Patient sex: M
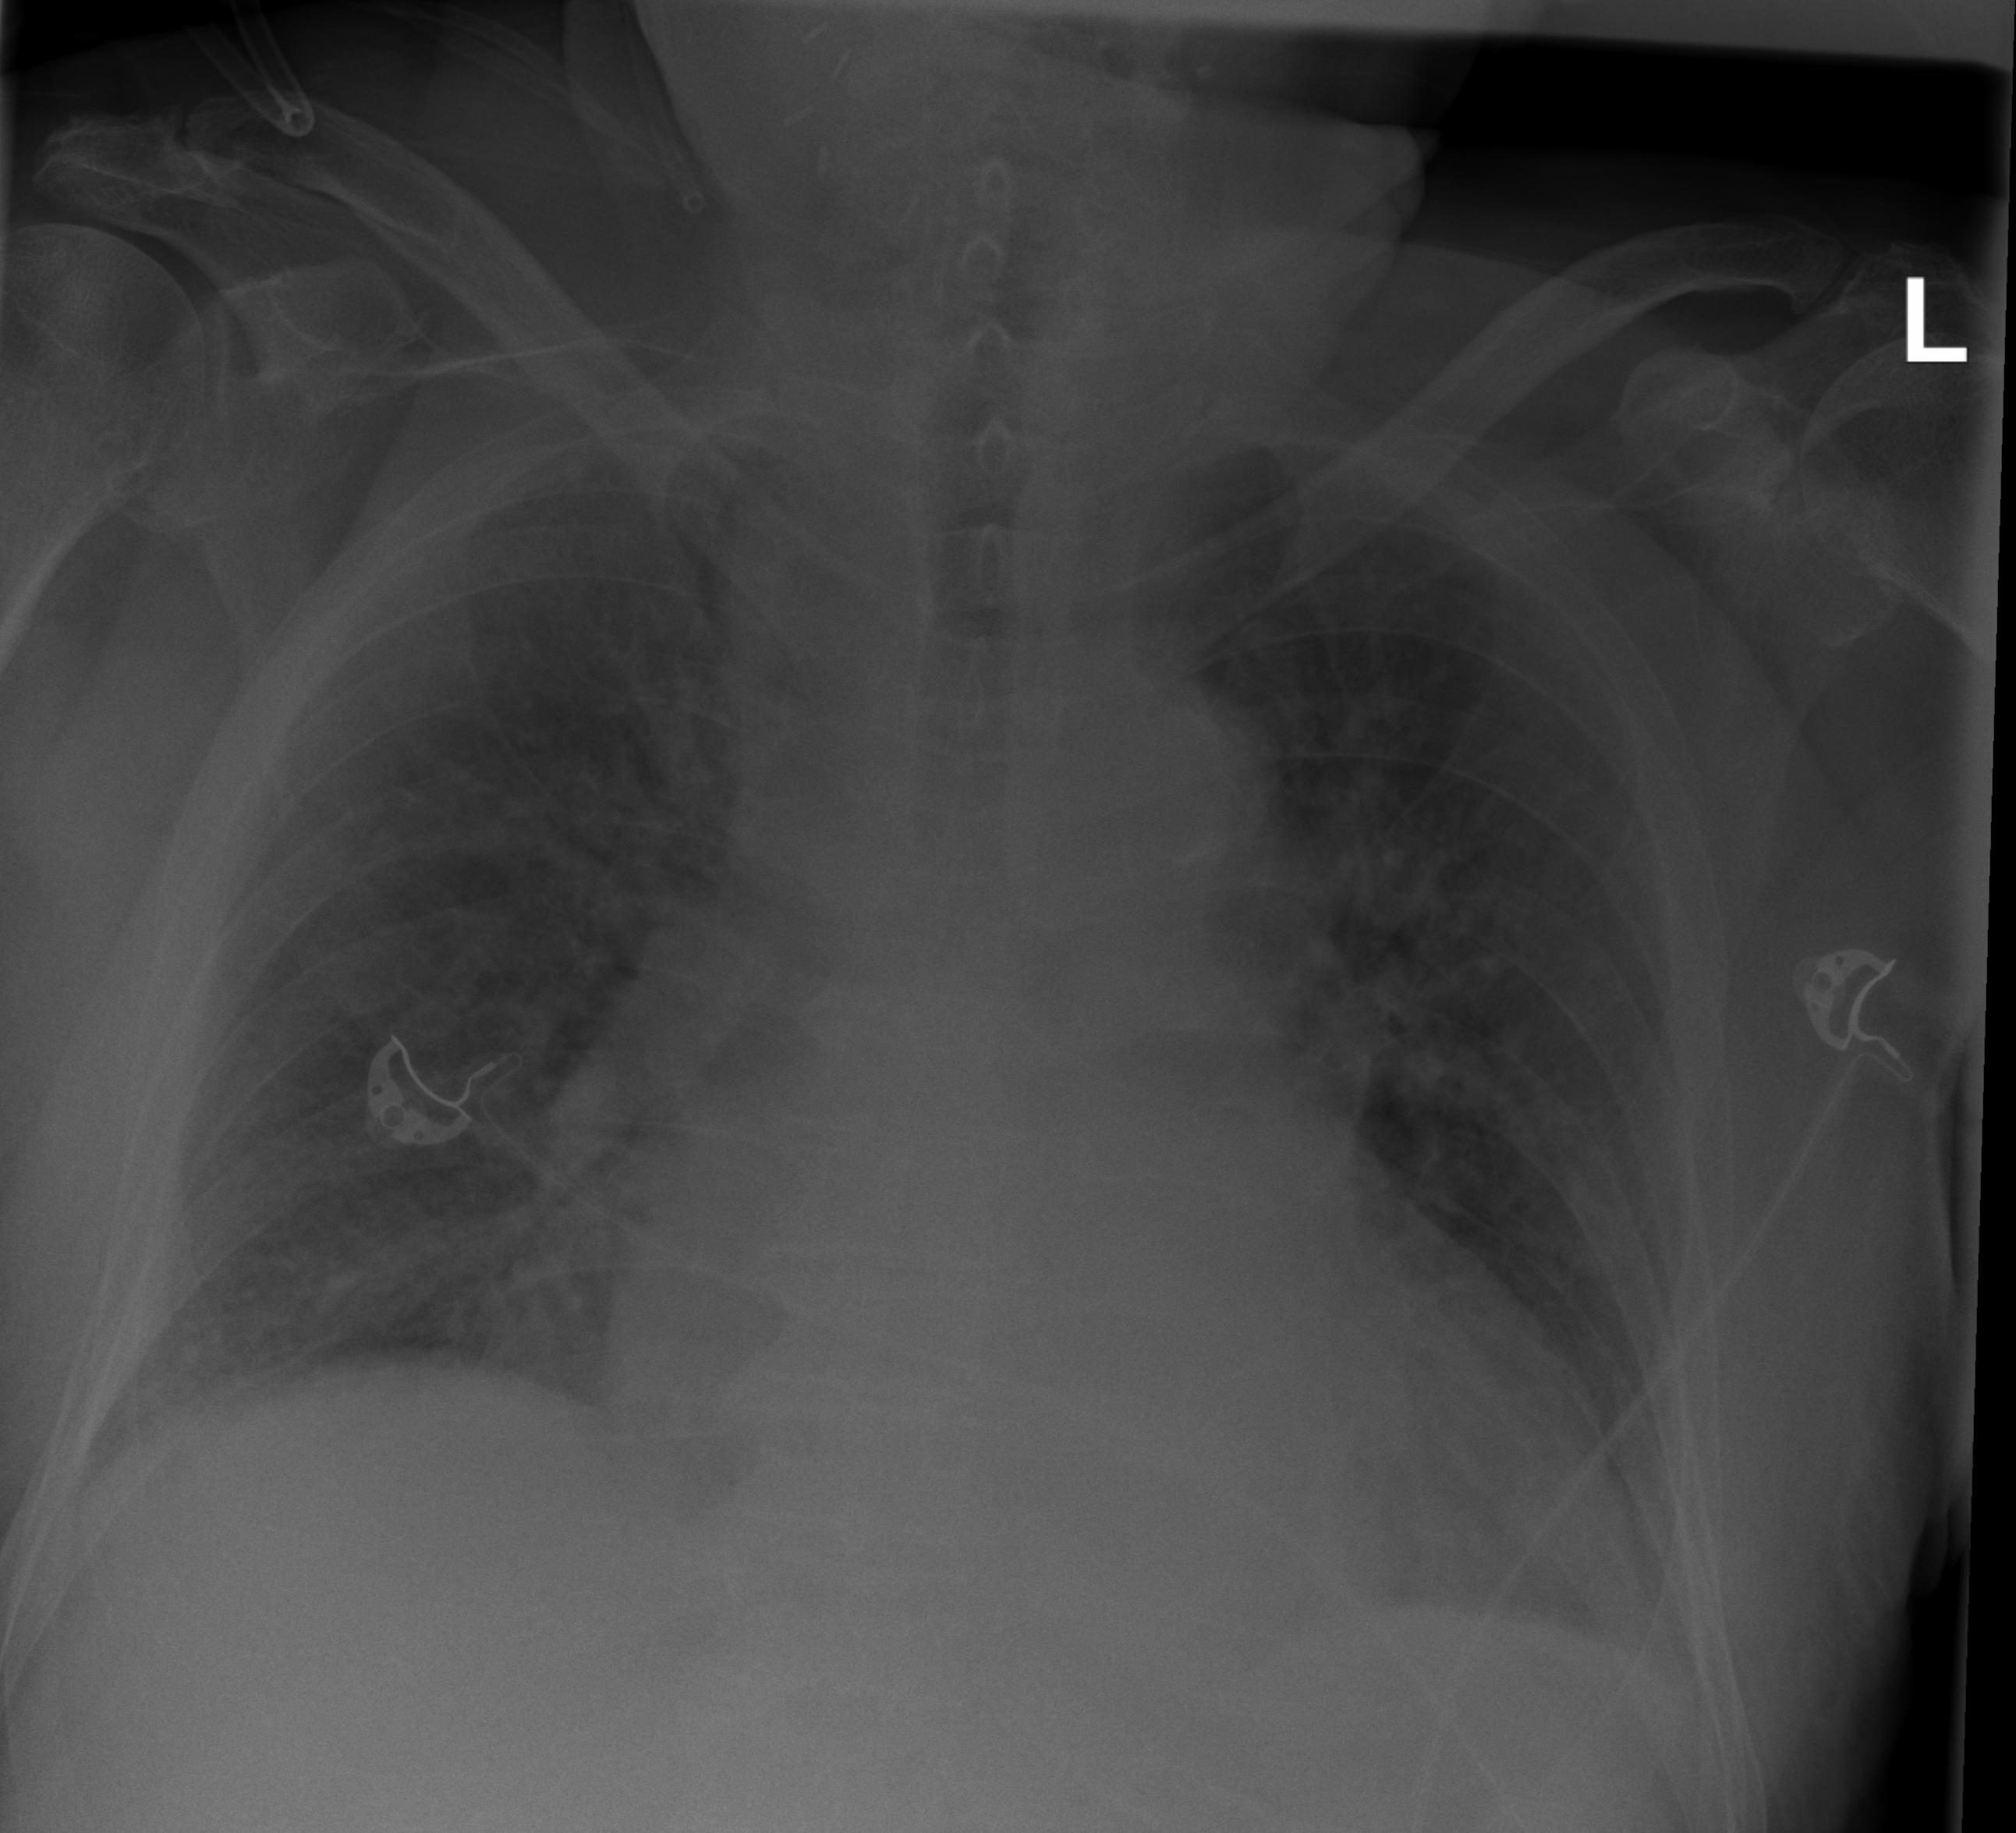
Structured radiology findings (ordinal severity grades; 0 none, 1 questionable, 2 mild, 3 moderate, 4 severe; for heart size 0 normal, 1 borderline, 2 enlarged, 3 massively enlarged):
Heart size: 2
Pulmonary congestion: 2
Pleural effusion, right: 0
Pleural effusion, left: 2
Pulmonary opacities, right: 2
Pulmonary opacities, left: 2
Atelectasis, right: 0
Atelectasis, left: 0